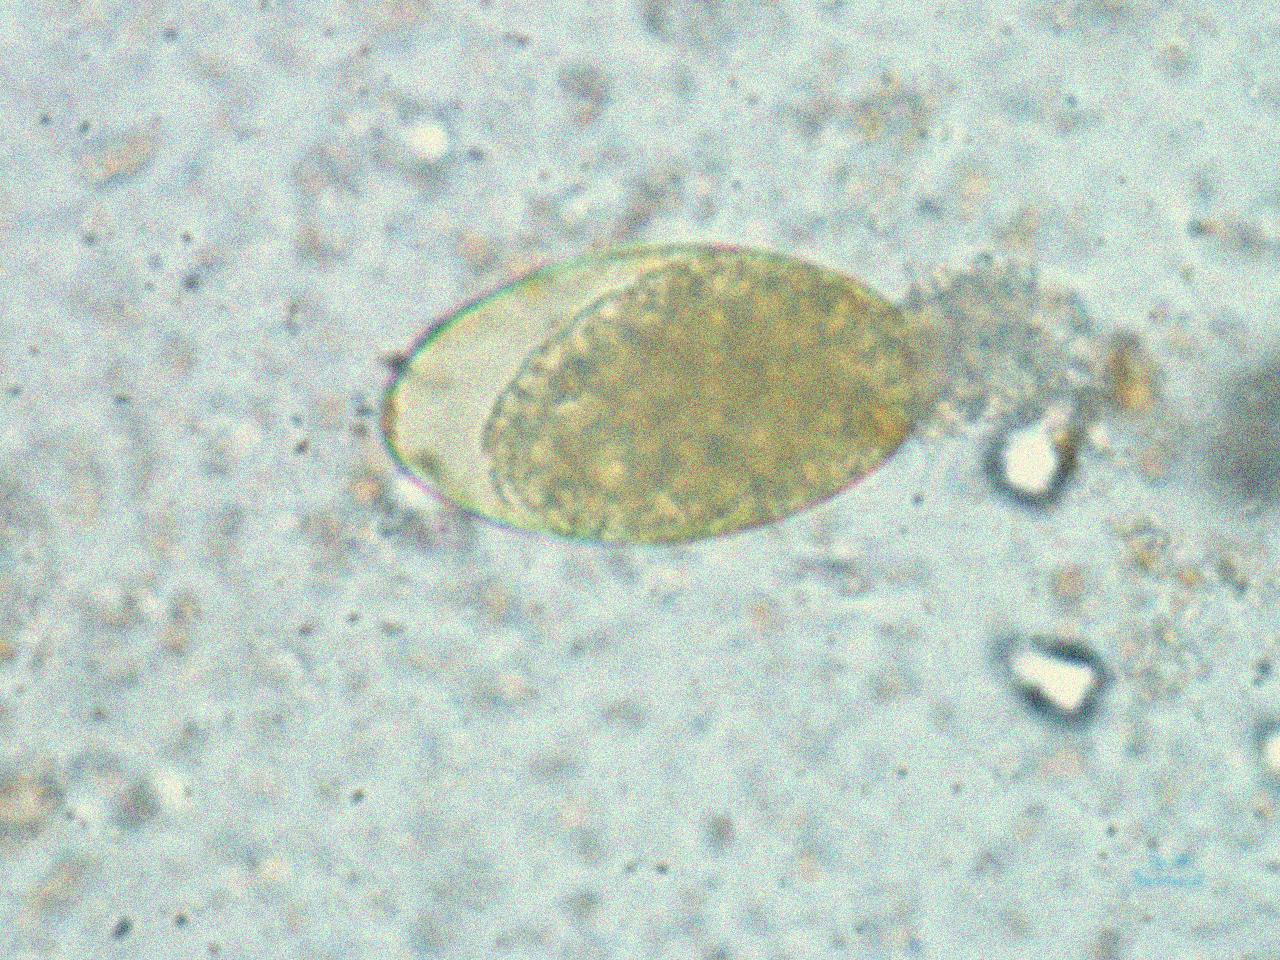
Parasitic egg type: Fasciolopsis buski